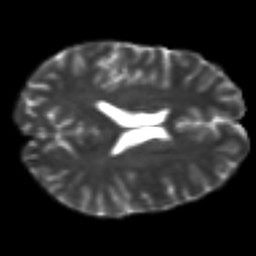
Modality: T2w
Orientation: axial
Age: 24
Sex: male
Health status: ill
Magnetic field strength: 3 T
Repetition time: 9 s
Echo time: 0.093 s